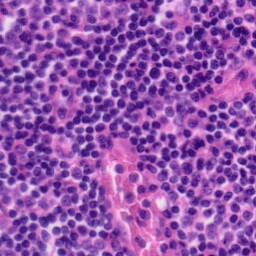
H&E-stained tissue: Tonsil